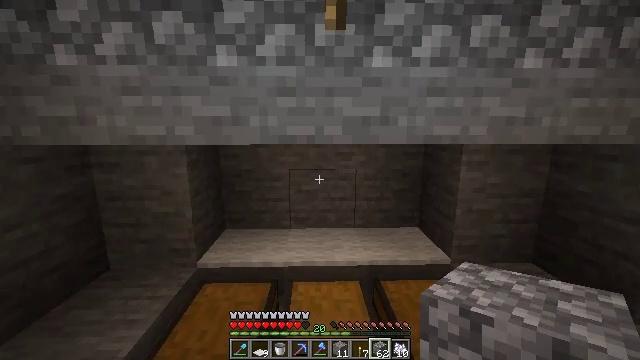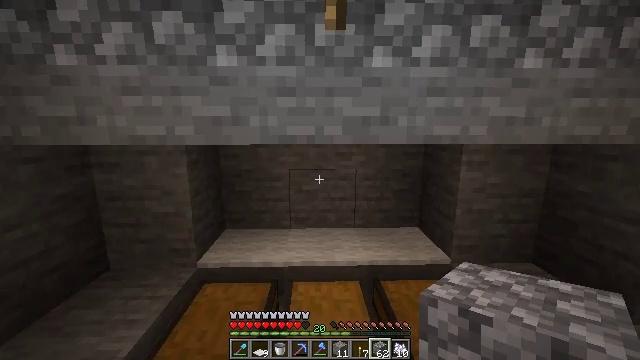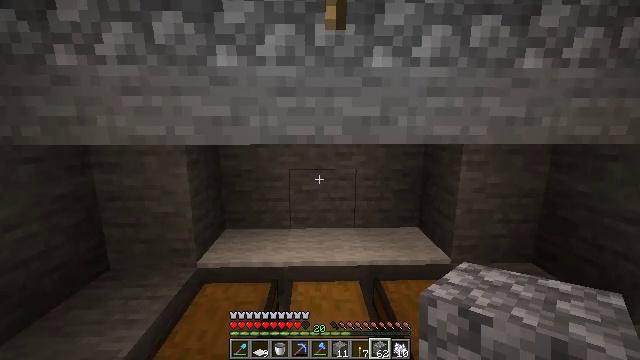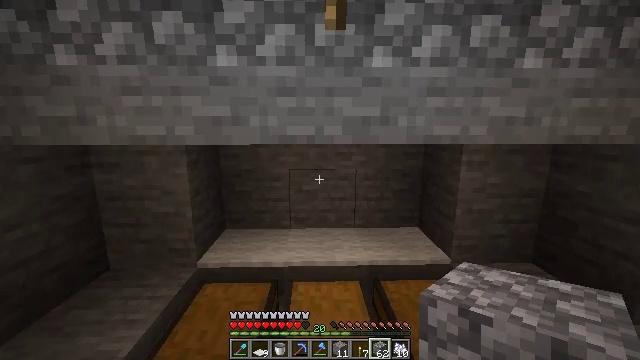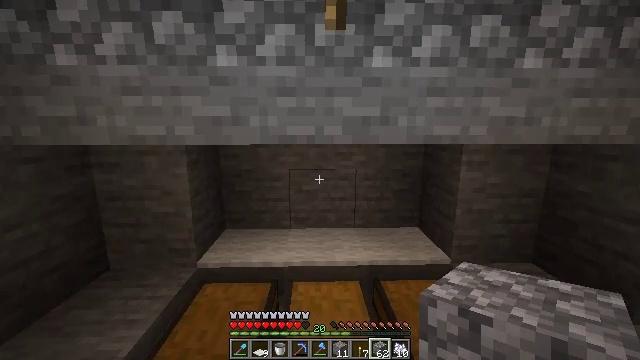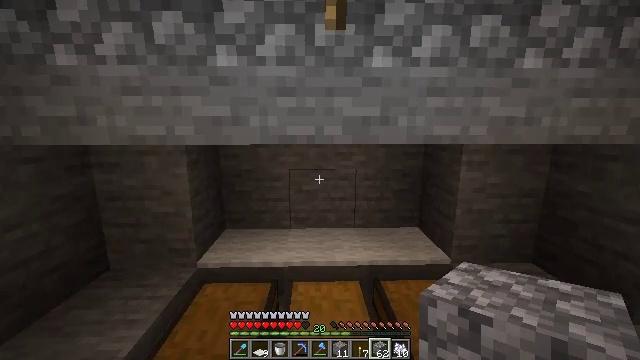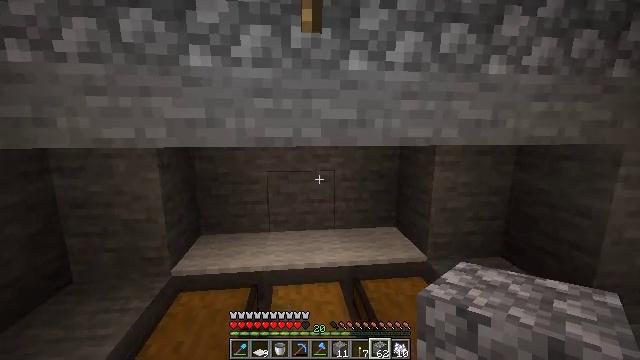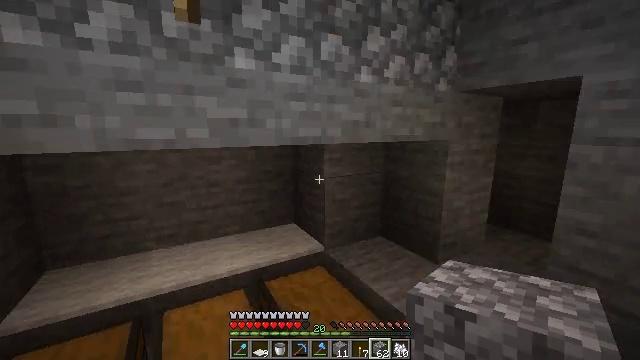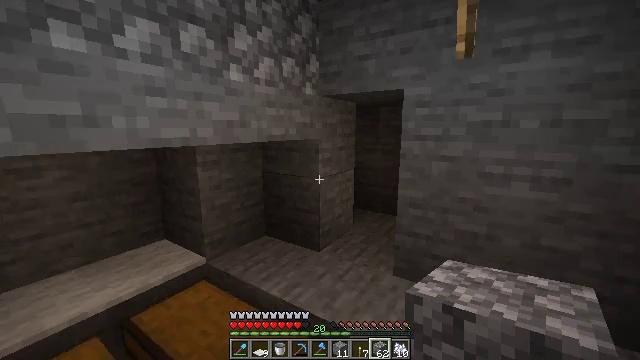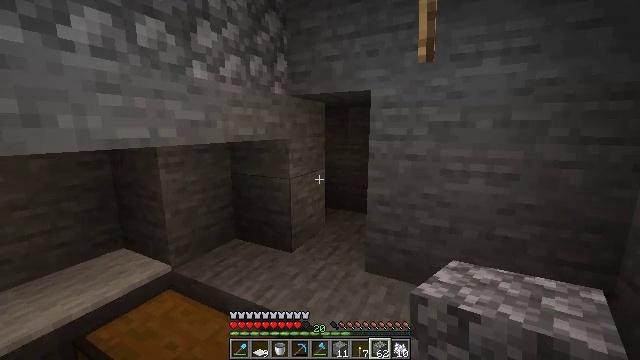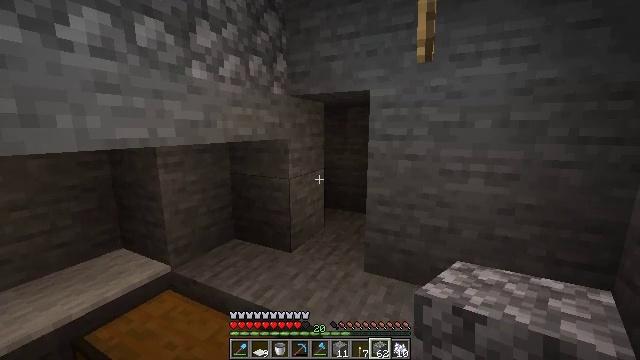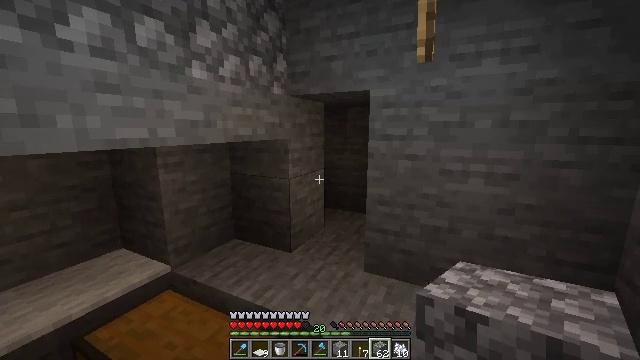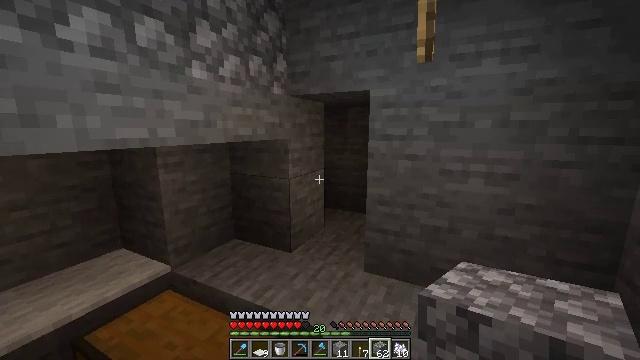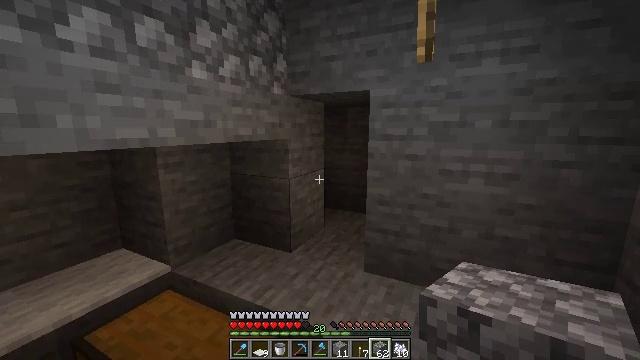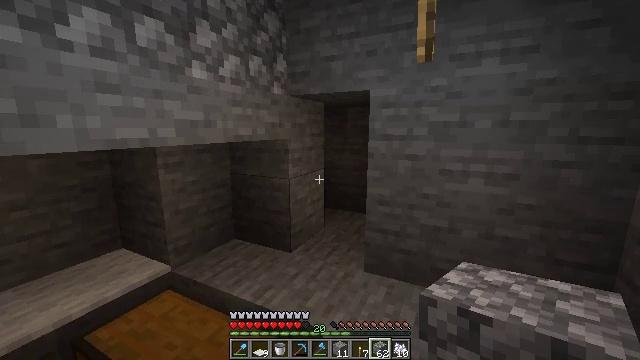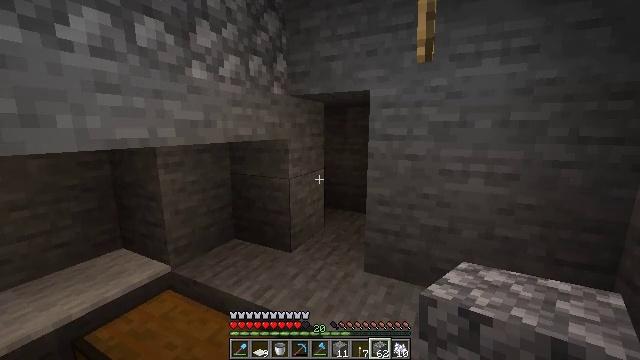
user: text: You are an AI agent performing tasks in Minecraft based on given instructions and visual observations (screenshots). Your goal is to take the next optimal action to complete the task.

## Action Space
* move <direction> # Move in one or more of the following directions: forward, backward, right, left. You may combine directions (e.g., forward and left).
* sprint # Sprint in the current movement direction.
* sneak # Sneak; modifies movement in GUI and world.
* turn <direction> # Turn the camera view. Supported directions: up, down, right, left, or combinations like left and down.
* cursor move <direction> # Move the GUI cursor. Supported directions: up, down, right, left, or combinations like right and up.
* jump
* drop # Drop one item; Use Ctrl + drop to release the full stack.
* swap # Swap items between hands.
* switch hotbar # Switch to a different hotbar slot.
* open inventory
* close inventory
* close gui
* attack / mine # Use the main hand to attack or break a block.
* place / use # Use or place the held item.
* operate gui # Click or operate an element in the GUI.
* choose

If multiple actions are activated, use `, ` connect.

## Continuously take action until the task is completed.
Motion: motion action
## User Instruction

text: Combat the skeleton.
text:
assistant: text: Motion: no_op
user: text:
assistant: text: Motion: no_op
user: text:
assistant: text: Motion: no_op
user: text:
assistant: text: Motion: no_op
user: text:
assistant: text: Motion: no_op
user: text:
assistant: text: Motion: turn right
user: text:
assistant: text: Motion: turn right
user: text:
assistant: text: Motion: turn right
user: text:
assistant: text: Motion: turn right
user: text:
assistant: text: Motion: no_op
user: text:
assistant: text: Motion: no_op
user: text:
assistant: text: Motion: no_op
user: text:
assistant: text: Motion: no_op
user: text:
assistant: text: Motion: no_op
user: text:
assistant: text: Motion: no_op
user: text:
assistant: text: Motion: no_op
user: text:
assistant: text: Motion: no_op
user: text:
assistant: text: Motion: no_op
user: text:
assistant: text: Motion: no_op
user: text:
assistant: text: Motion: no_op
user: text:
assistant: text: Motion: no_op
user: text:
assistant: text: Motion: no_op
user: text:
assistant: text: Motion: no_op
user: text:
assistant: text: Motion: no_op
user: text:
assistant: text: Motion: no_op
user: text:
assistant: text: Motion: no_op
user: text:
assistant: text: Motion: no_op
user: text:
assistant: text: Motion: no_op
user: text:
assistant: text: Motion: no_op
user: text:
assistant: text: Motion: no_op